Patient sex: F
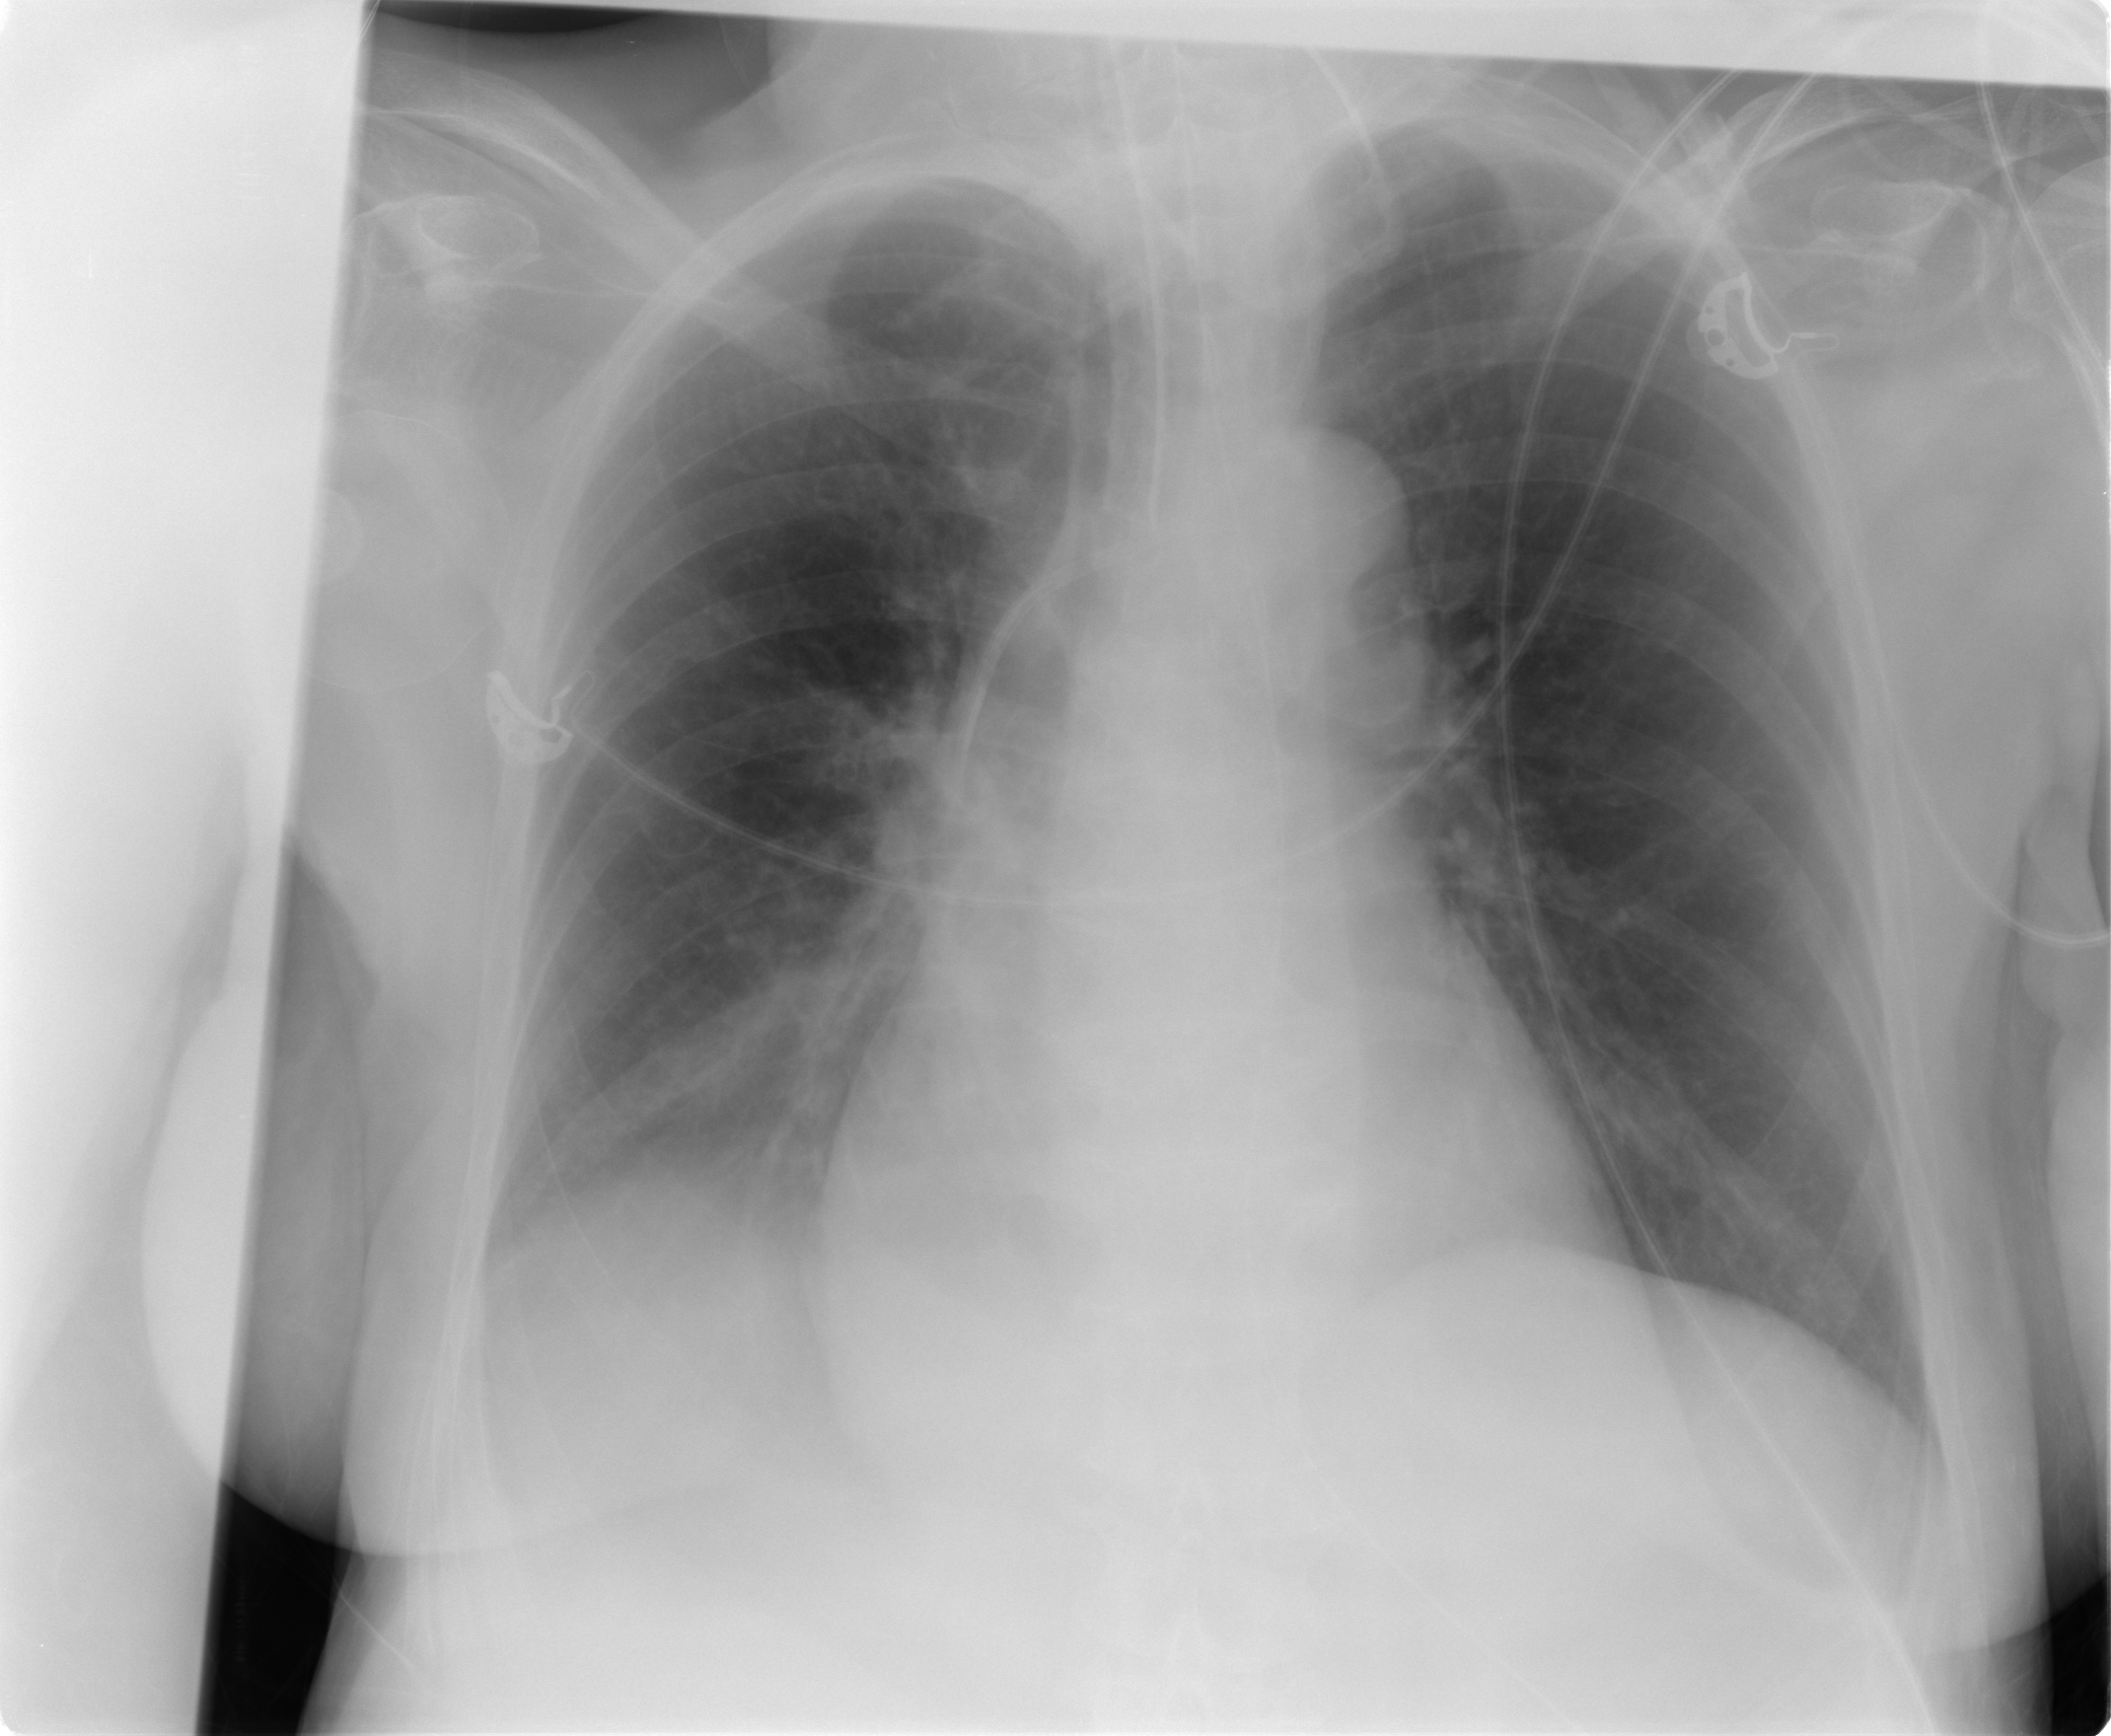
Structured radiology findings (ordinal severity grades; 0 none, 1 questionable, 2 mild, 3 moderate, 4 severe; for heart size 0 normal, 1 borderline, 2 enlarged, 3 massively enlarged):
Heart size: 0
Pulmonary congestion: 0
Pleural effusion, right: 0
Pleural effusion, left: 0
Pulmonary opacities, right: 2
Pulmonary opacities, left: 0
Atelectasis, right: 2
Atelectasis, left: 0